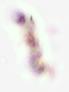
Label: Detritus